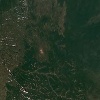
Label: land